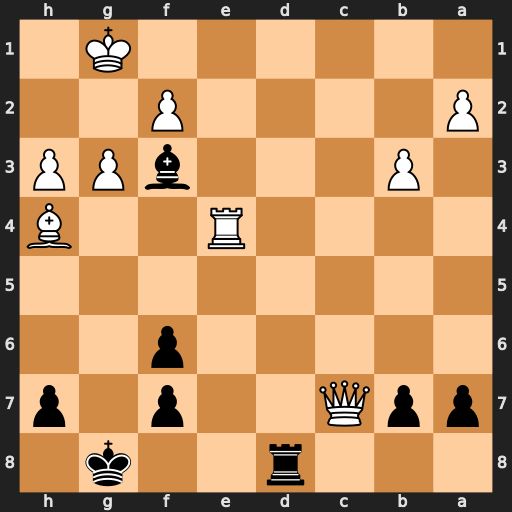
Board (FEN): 3r2k1/ppQ2p1p/5p2/8/4R2B/1P3bPP/P4P2/6K1
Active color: b
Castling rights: -
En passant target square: -
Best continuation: Rd1+ Re1 Rxe1+ Kh2 Rh1#